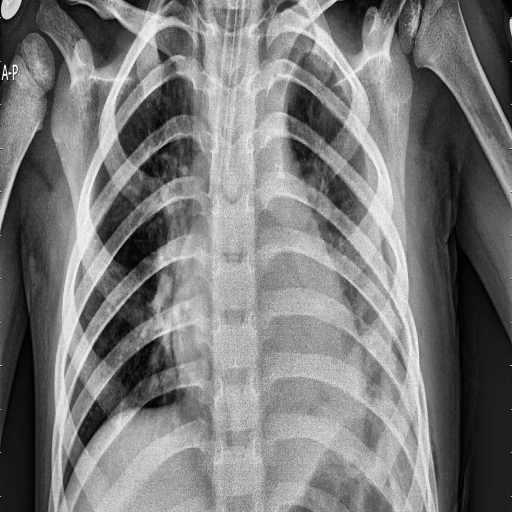
Finding: PNEUMONIA